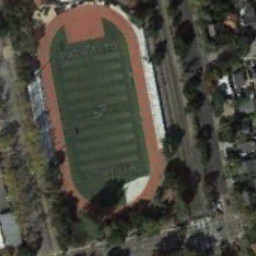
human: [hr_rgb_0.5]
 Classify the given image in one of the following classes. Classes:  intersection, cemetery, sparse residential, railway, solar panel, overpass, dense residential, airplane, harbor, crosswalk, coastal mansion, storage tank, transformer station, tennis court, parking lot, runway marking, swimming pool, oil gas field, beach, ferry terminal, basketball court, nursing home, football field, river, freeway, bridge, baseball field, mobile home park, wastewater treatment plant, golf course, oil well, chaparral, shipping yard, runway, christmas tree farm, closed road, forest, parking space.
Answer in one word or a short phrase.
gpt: football field